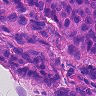
Metastatic tissue present: yes